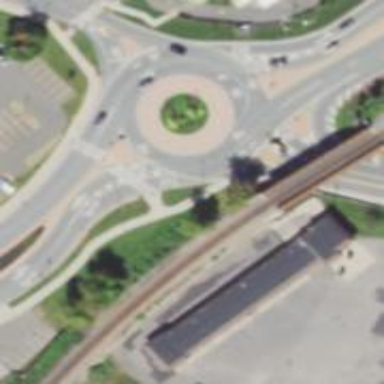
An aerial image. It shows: Roundabout on trunk highway.